Question: So I'm experiencing an issue with Font Awesome in IE8 when using HTTPS in my own site and this is even reproducible on Font Awesome's own site. If I go to <URL> I get the icons rendered correctly.
What is the problem here? I've heard it could be something to do with the relative font paths in Font Awesome over HTTPS but not sure about that.
Here is a screenshot for those who like such things:

So here is the code that references the fonts and loads the CSS. I'm going to use the code from Font Awesome's site since this seems to be an issue with Font Awesome and not
necessarily something with my site:
HTML that references CSS and an icon:
'''
<link rel="stylesheet" href="../assets/css/site.css">
<link rel="stylesheet" href="../assets/css/pygments.css">
<link rel="stylesheet" href="../assets/font-awesome/css/font-awesome.css">
...
<div class="fa-hover col-md-3 col-sm-4">
<a href="../icon/adjust"><i class="fa fa-adjust"></i> fa-adjust</a>
</div>
'''
Within in 'font-awesome.css':
'''
@font-face {
font-family: 'FontAwesome';
src: url('../fonts/fontawesome-webfont.eot');
src: url('../fonts/fontawesome-webfont.eot?#iefix') format('embedded-opentype'),
url('../fonts/fontawesome-webfont.woff?v=4.0.3') format('woff'),
url('../fonts/fontawesome-webfont.ttf?v=4.0.3') format('truetype'), url('../fonts/fontawesome-webfont.svg?v=4.0.3#fontawesomeregular') format('svg');
font-weight: normal;
font-style: normal;
}
'''
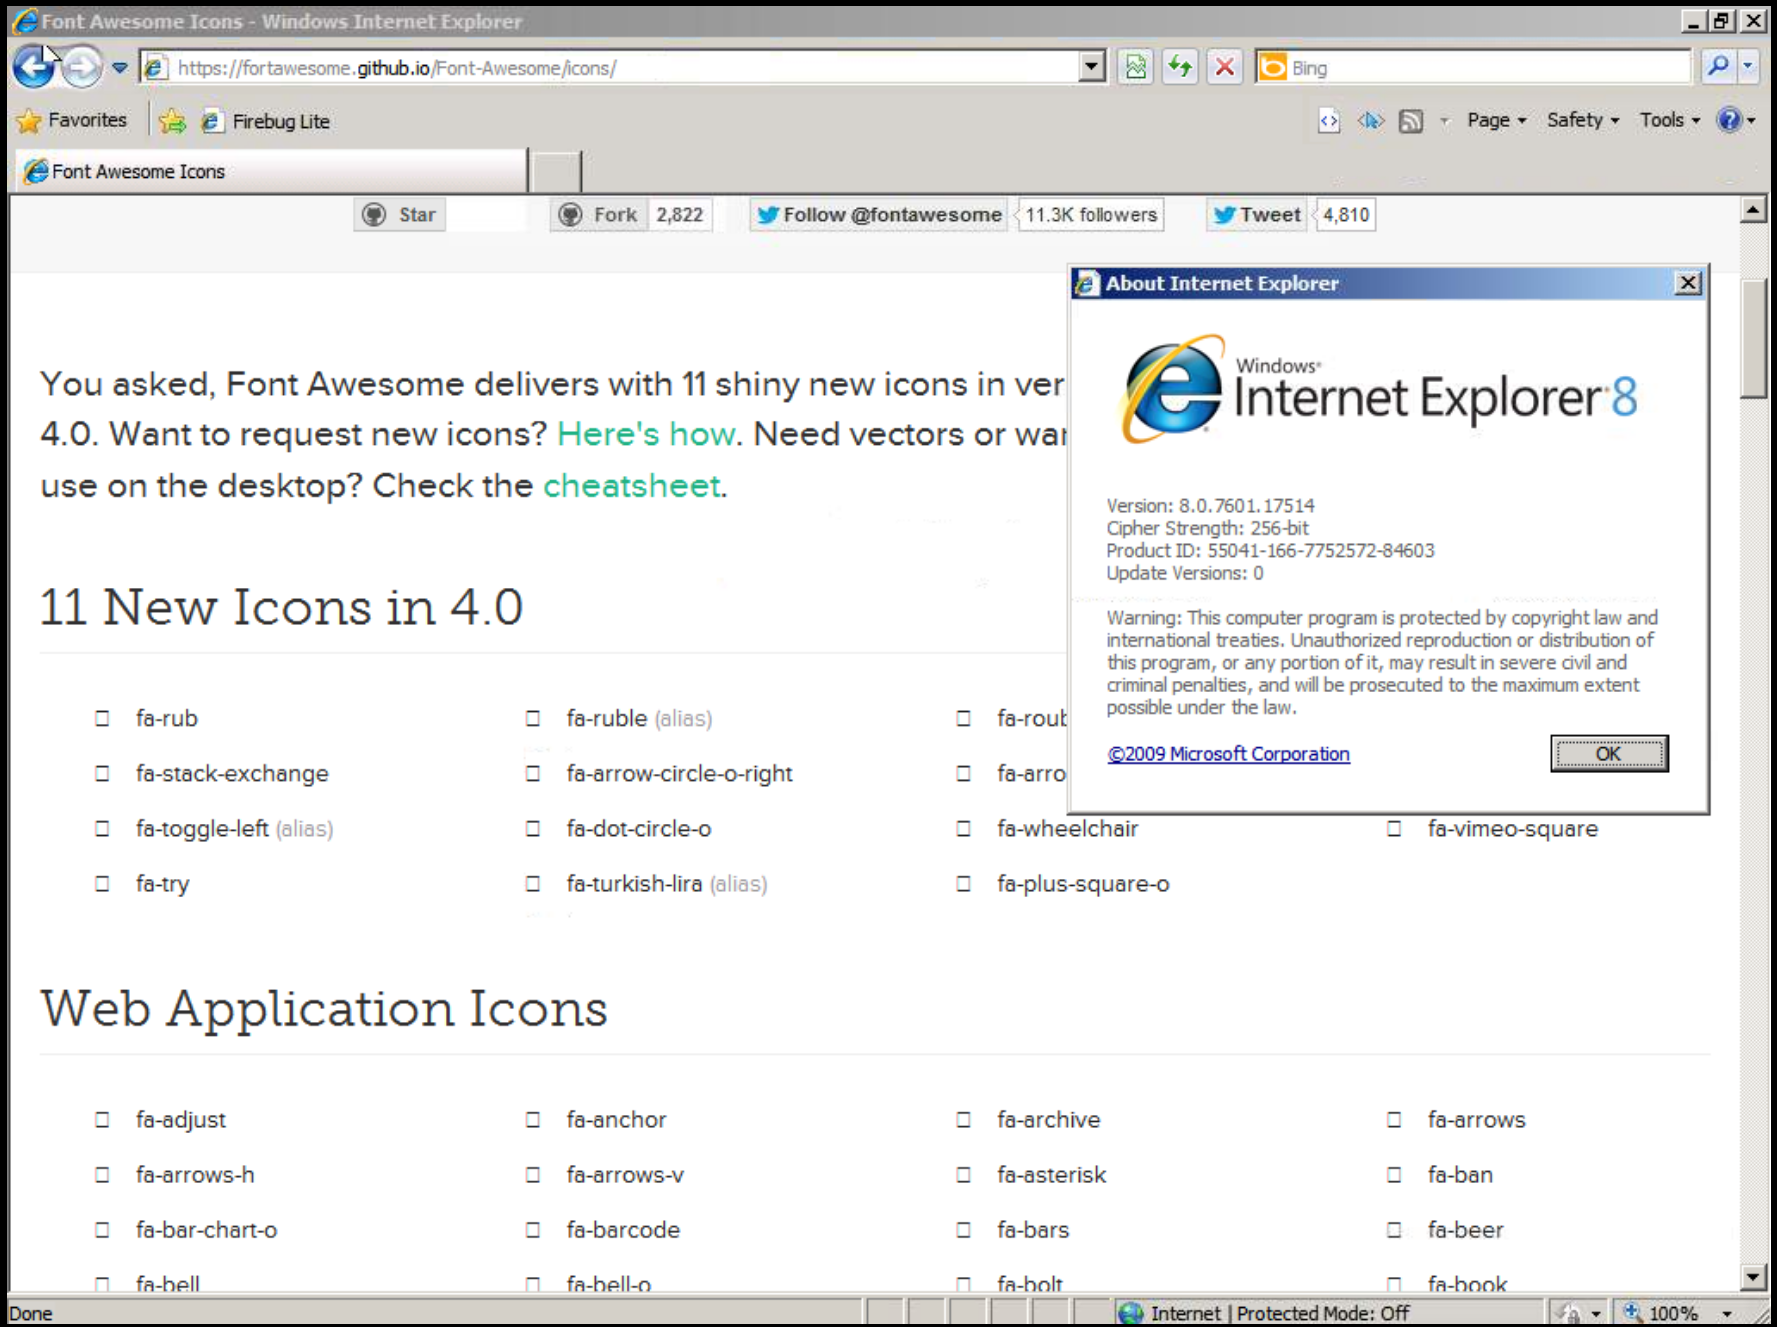
Answer: I've determined the issue and will post the answer in case anyone else experiences the same issue. The problem was with the HTTP cache headers we were sending along with the font file. Apparently this causes IE8 over HTTPS to not load the fonts for some reason (if anyone knows the true reason please comment below). The successful headers should look like this:
'''
HTTP/1.1 200 OK
Content-Type: application/vnd.ms-fontobject
Date: Wed, 26 Mar 2014 23:57:04 GMT
ETag: "08b27bc96115c2d24350f0d09e6a9433f"
Last-Modified: Wed, 26 Mar 2014 12:10:02 GMT
Server: Apache-Coyote/1.1
Content-Length: 38205
Connection: keep-alive
'''
but instead were being sent like this:
'''
HTTP/1.1 200 OK
**Cache-Control: max-age=31556926, must-revalidate
Content-Type: application/vnd.ms-fontobject
Date: Wed, 26 Mar 2014 23:58:06 GMT
ETag: "08b27bc96115c2d24350f0d09e6a9433f"
**Expires: Fri, 27 Mar 2015 05:46:52 GMT
Last-Modified: Wed, 26 Mar 2014 12:12:12 GMT
**Pragma: no-cache
Server: Apache-Coyote/1.1
**Set-Cookie: JSESSIONID=844B0798B373A3B8ED54A694C9DFB5C5; Path=/; Secure; HttpOnly
Content-Length: 38205
Connection: keep-alive
'''